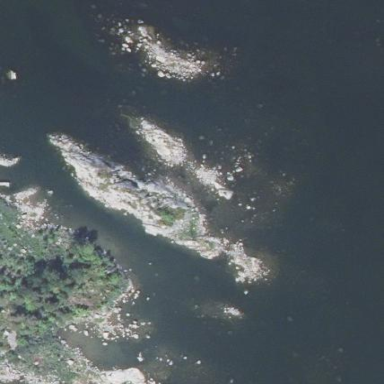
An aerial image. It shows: Islet located along the natural coastline.